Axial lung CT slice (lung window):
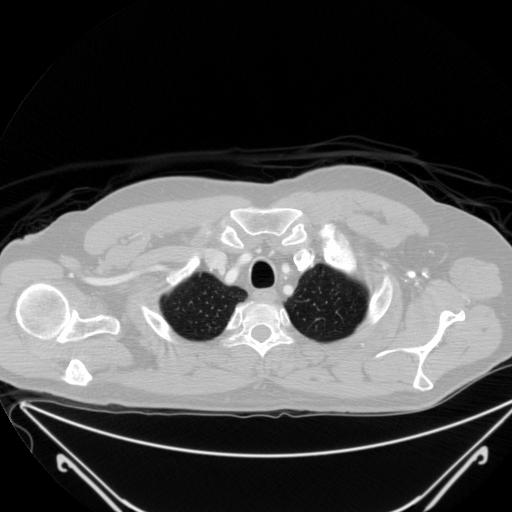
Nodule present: no